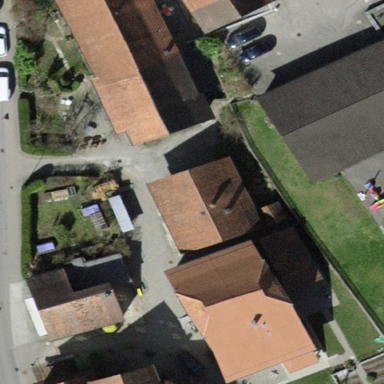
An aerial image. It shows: Farm auxiliary building with gabled roof.